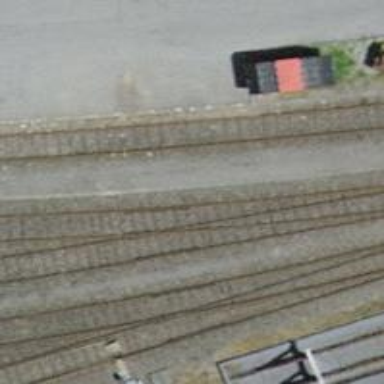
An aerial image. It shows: Single railway spur track.